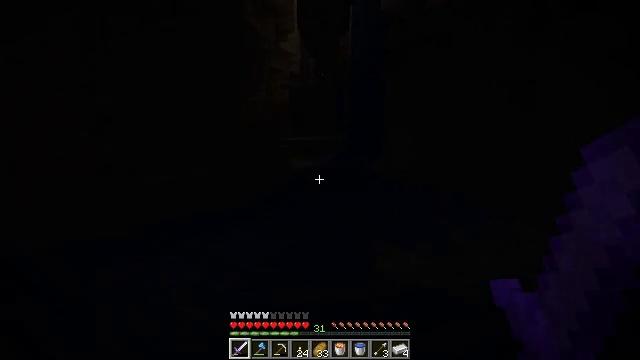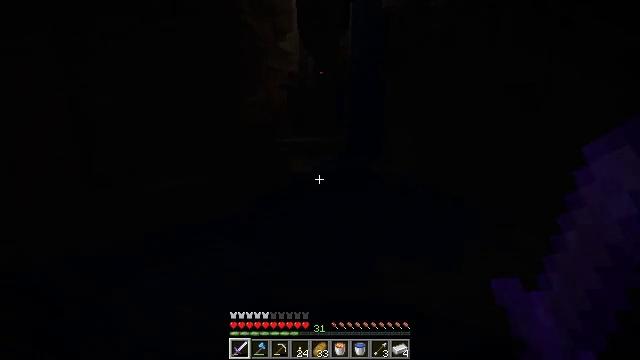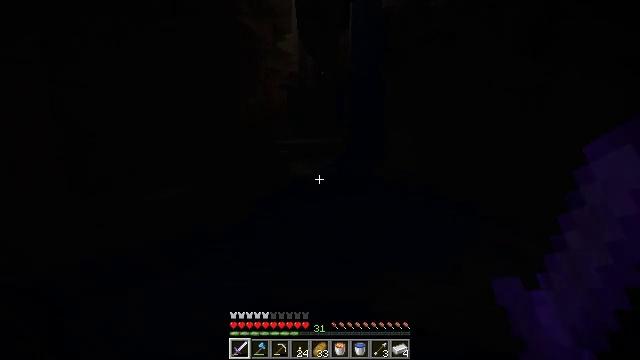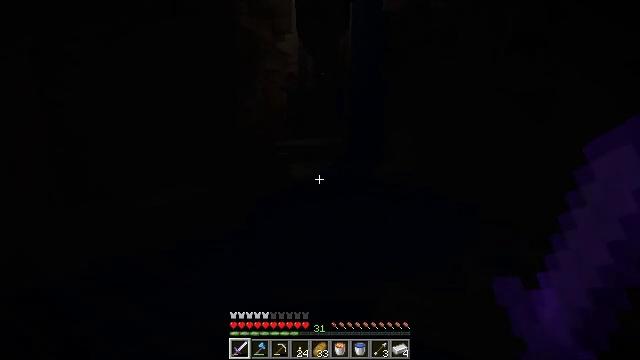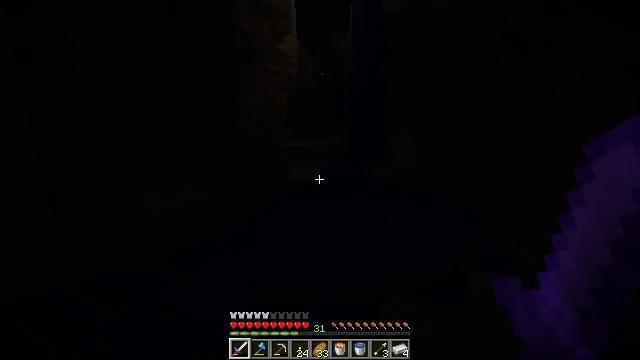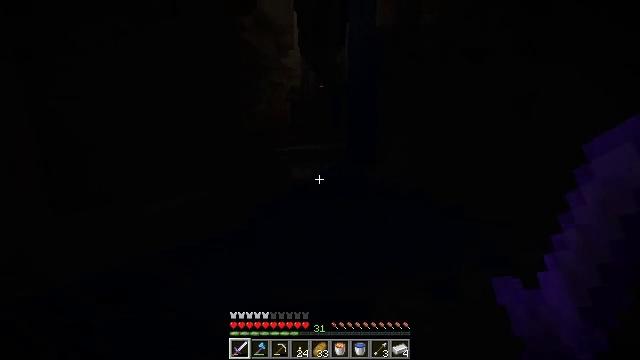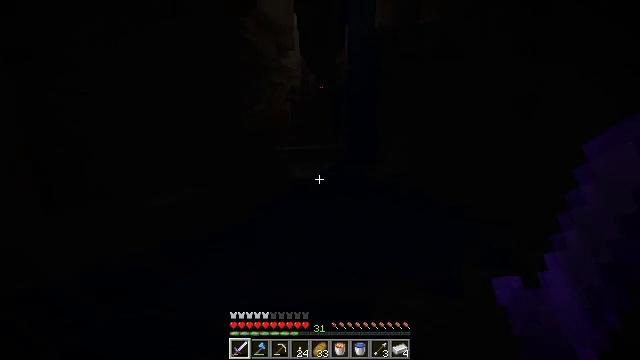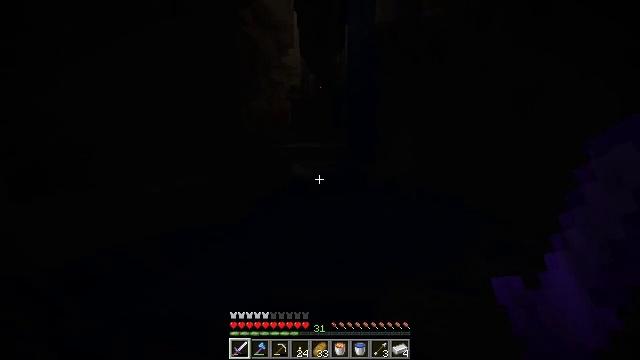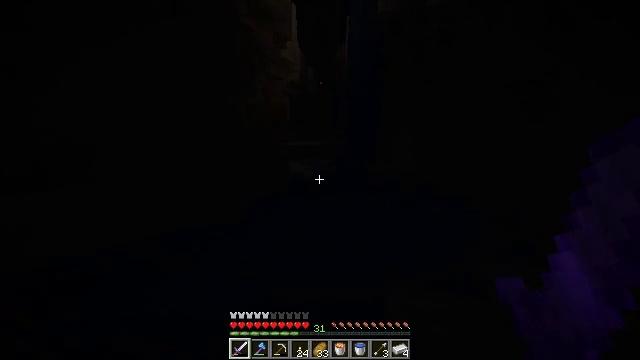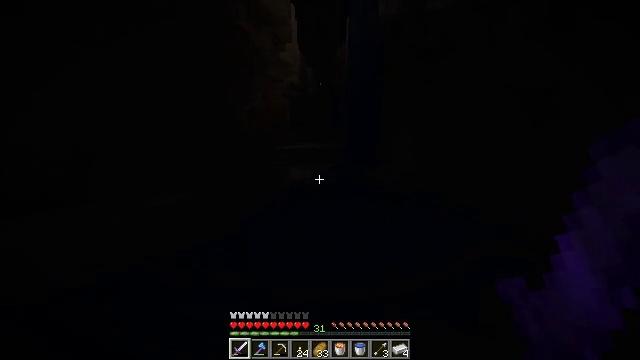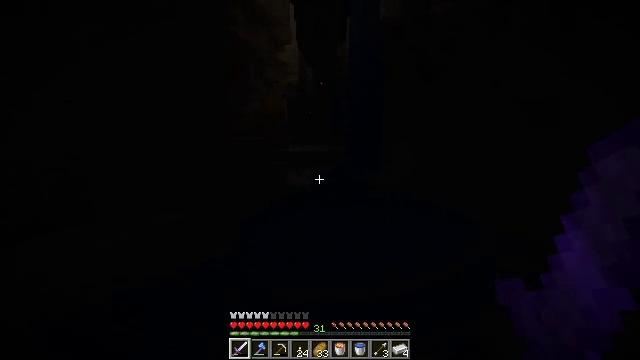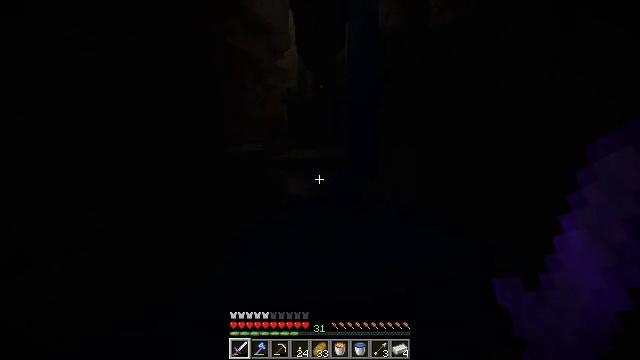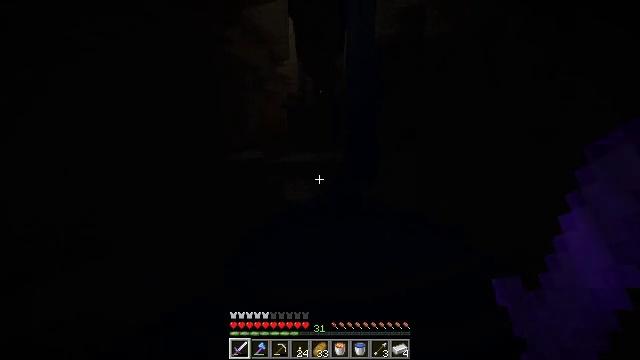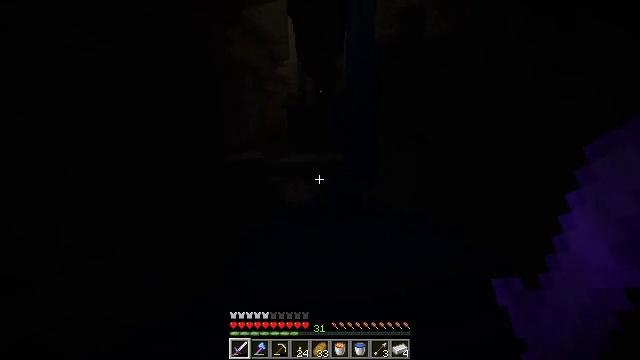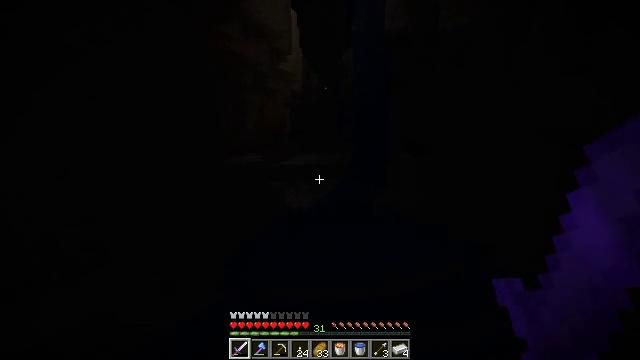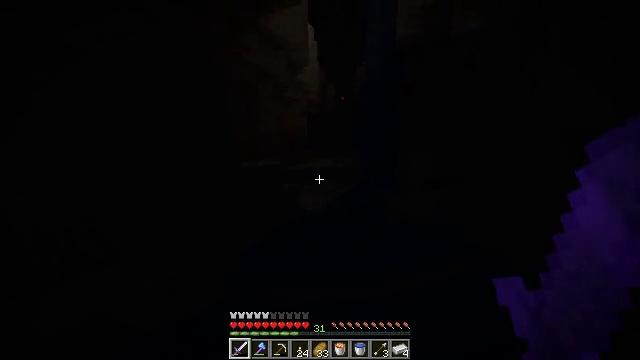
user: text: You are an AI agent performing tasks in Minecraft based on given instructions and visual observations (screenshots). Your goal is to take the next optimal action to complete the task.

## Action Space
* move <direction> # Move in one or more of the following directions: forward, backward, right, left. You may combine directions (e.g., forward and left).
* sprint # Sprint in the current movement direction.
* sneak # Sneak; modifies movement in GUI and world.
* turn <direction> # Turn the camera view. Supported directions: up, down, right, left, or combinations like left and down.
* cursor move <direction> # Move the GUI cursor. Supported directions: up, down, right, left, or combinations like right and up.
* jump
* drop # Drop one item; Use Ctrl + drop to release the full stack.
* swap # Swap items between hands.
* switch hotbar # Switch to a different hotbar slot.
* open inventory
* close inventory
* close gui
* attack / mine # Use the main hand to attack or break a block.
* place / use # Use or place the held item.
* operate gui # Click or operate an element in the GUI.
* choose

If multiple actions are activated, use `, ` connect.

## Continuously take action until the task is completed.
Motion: motion action
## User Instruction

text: Kill a creeper.
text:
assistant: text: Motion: move forward, sprint, jump
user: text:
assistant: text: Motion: move forward, sprint, jump
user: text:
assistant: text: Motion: move forward, sprint, jump
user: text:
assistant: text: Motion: move forward, sprint, jump
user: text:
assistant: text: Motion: move forward, sprint, jump
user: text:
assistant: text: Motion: move forward, sprint, jump
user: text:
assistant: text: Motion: move forward, sprint, jump
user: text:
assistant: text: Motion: move forward, sprint, jump
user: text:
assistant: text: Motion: move forward and move right, sprint, jump
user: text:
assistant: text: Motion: move forward and move right, sprint, jump
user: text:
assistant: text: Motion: move forward and move right, sprint, jump
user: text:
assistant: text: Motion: move forward and move right, sprint, jump
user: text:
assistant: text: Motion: move forward and move right, sprint, jump
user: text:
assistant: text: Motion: move forward and move right, sprint, turn left, jump
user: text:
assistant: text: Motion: move forward and move right, sprint, turn left, jump
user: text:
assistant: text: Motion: move forward and move right, sprint, jump
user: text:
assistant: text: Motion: move forward and move right, sprint, jump
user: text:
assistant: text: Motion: move forward and move right, sprint, jump
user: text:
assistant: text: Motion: move forward and move right, sprint, jump
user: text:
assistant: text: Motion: move forward and move right, sprint, turn left, jump
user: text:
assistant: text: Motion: move forward and move right, sprint, turn left, jump
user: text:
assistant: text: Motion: move forward and move right, sprint, turn left, jump
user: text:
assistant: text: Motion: move forward and move right, sprint, turn left, jump
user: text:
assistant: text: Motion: move forward, sprint, jump
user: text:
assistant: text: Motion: move forward, sprint, jump
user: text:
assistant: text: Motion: move forward, sprint, jump
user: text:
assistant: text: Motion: move forward, sprint, jump
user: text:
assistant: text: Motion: move forward, sprint, jump
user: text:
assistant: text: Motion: move forward, sprint, jump
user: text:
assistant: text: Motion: move forward, sprint, jump